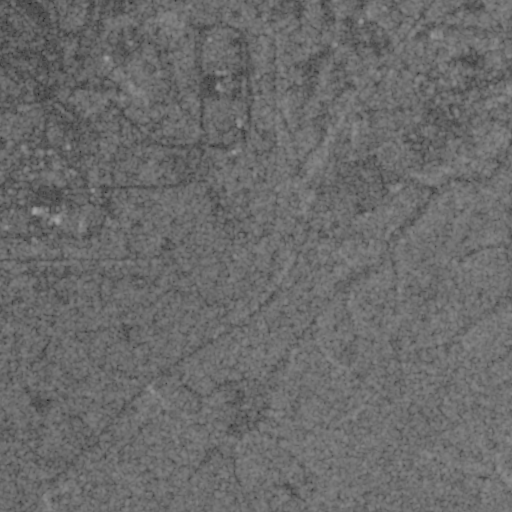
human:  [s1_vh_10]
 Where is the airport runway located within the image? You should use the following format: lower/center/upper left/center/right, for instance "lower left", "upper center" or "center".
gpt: The airport runway is located in the upper left of the image.
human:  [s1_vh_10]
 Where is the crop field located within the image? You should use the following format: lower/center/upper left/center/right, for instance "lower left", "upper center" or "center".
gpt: The crop field is located in the upper right of the image.
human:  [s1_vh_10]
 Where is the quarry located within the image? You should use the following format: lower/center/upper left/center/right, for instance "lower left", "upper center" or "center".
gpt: There is no quarry in the image.

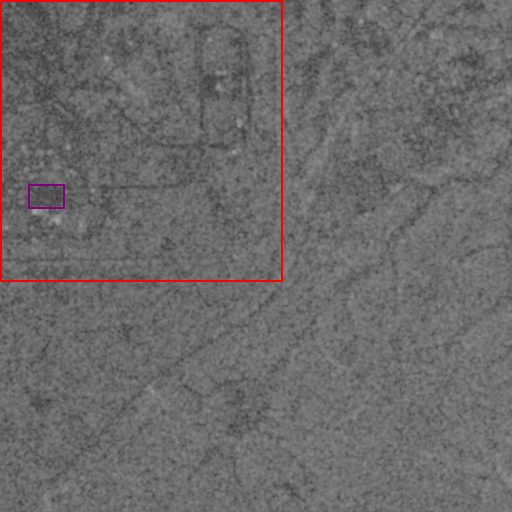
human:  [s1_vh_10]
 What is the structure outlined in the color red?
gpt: The structure outlined in red is an airport.
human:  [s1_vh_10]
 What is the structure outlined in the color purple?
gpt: The structure outlined in purple is an airport apron.
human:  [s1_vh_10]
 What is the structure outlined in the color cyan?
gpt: There is no cyan outline.